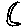
Label: moon